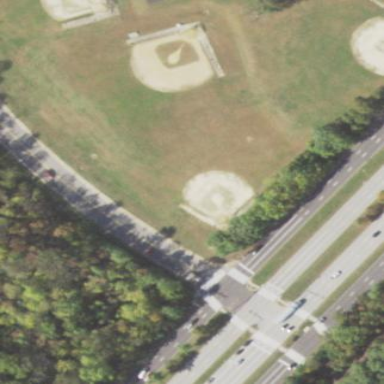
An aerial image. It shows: Softball pitch for leisure and sport activities.